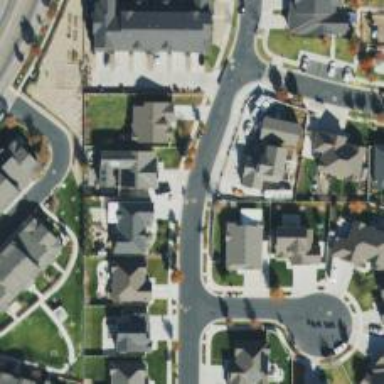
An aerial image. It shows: Residential road.